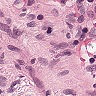
Metastatic tissue present: no